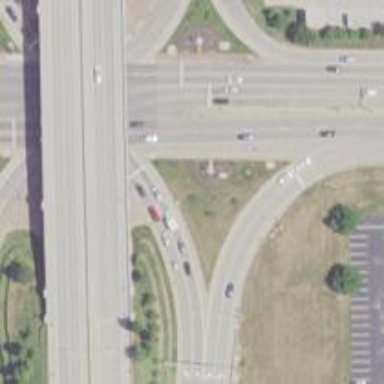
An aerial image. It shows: Trunk link highway.